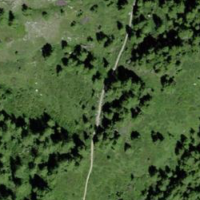
EUNIS habitat code: 41
Species observed at this site:
Rhododendron ferrugineum